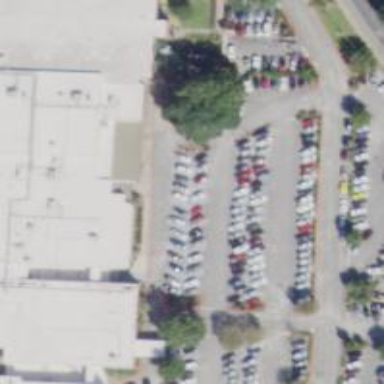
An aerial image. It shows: Parking space.